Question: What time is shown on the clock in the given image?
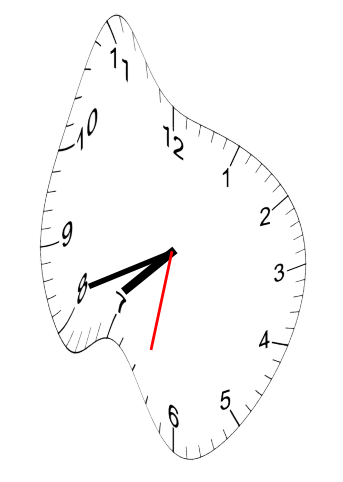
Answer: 07:41:32